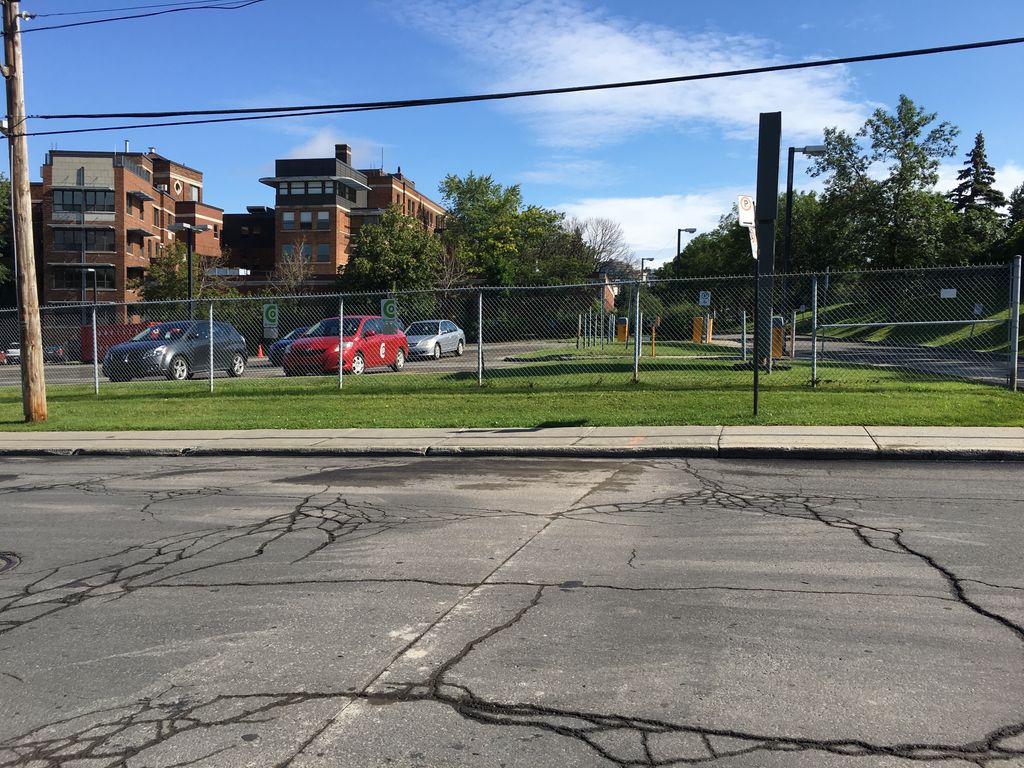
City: montreal